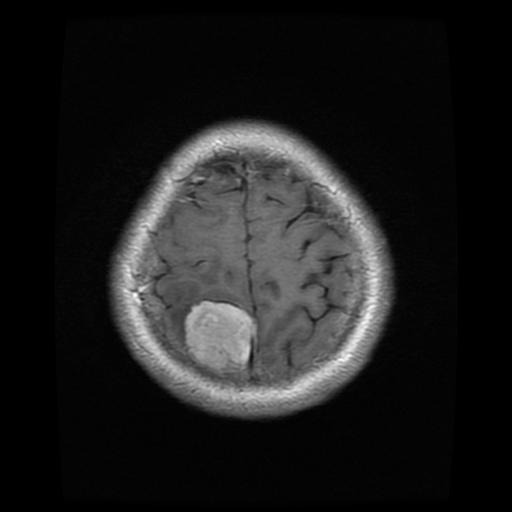
Label: meningioma